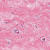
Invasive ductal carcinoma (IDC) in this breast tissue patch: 0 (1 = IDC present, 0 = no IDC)